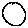
Label: circle